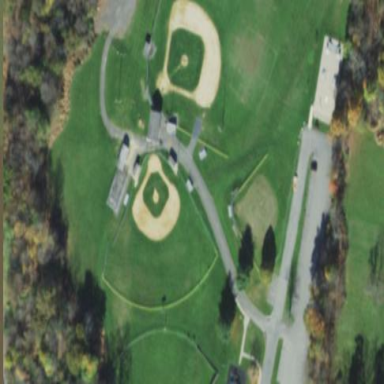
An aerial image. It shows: Baseball pitch for leisure land activities.